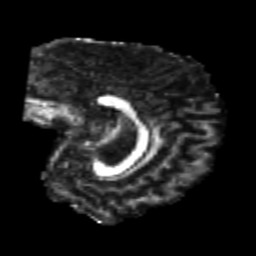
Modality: FA
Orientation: sagittal
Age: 24
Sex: male
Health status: healthy
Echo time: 0.074 s